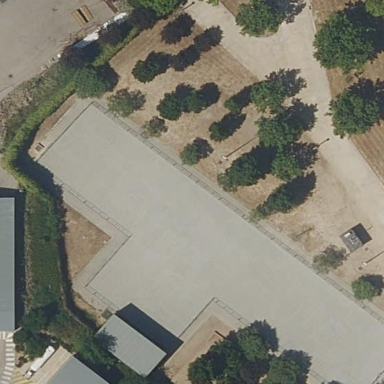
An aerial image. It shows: Asphalt pitch for leisure activities.